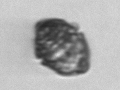
Label: Kryptoperidinium_triquetrum